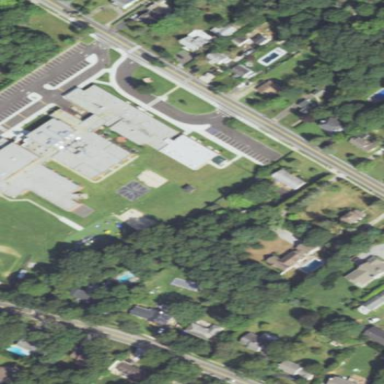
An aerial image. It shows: School building with school amenities.